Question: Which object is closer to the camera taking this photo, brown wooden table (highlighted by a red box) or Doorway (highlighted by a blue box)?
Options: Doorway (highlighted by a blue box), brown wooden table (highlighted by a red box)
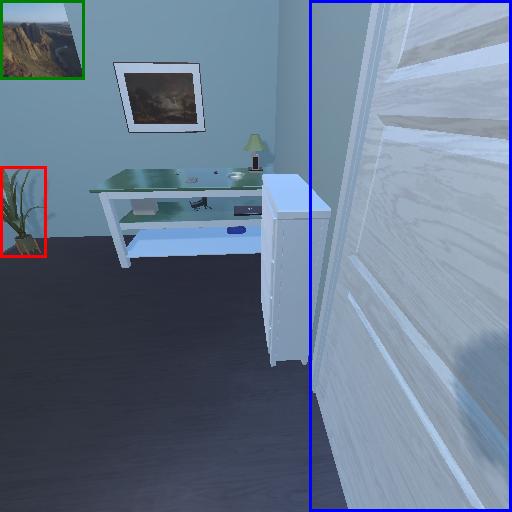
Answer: Doorway (highlighted by a blue box)